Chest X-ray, PA view. Patient: 11 years old, sex F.
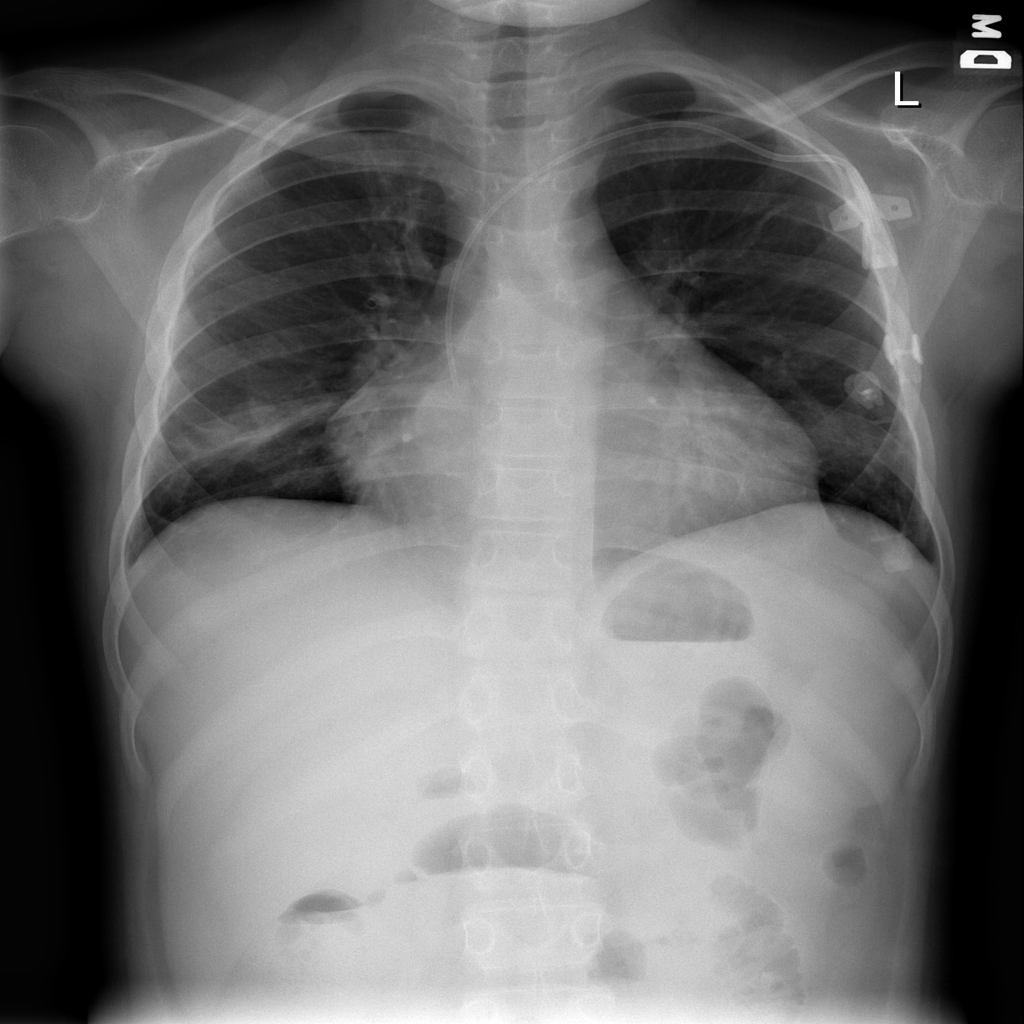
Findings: No Finding